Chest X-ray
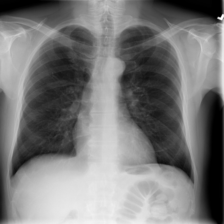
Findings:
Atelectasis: negative
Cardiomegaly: negative
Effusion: negative
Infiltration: negative
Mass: negative
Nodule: negative
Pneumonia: negative
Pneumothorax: negative
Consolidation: negative
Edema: negative
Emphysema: negative
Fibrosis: negative
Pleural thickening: negative
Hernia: negative